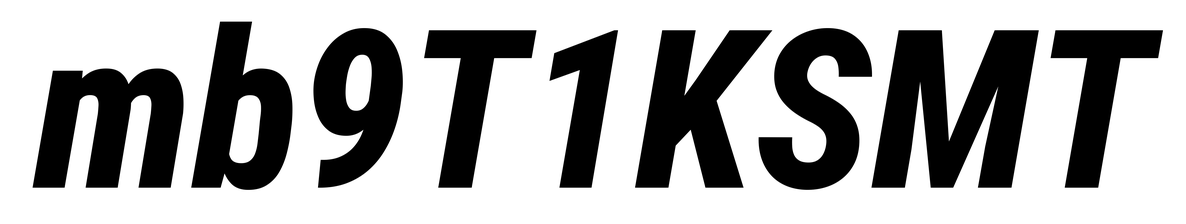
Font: Roboto-Italic_Condensed_ExtraBold_Italic